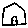
Label: house